Interaction volume radius: 5 \u00c5
Interaction volume height: 15 \u00c5
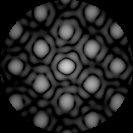
Disorder parameter: 0.227